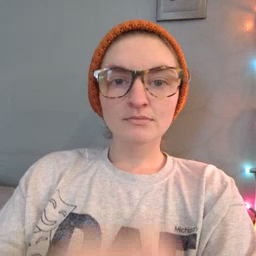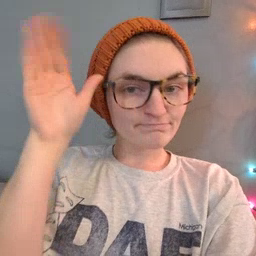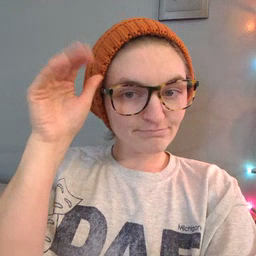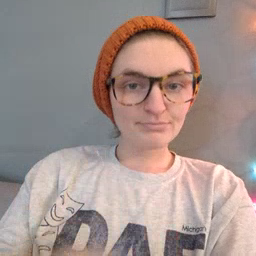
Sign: donkey